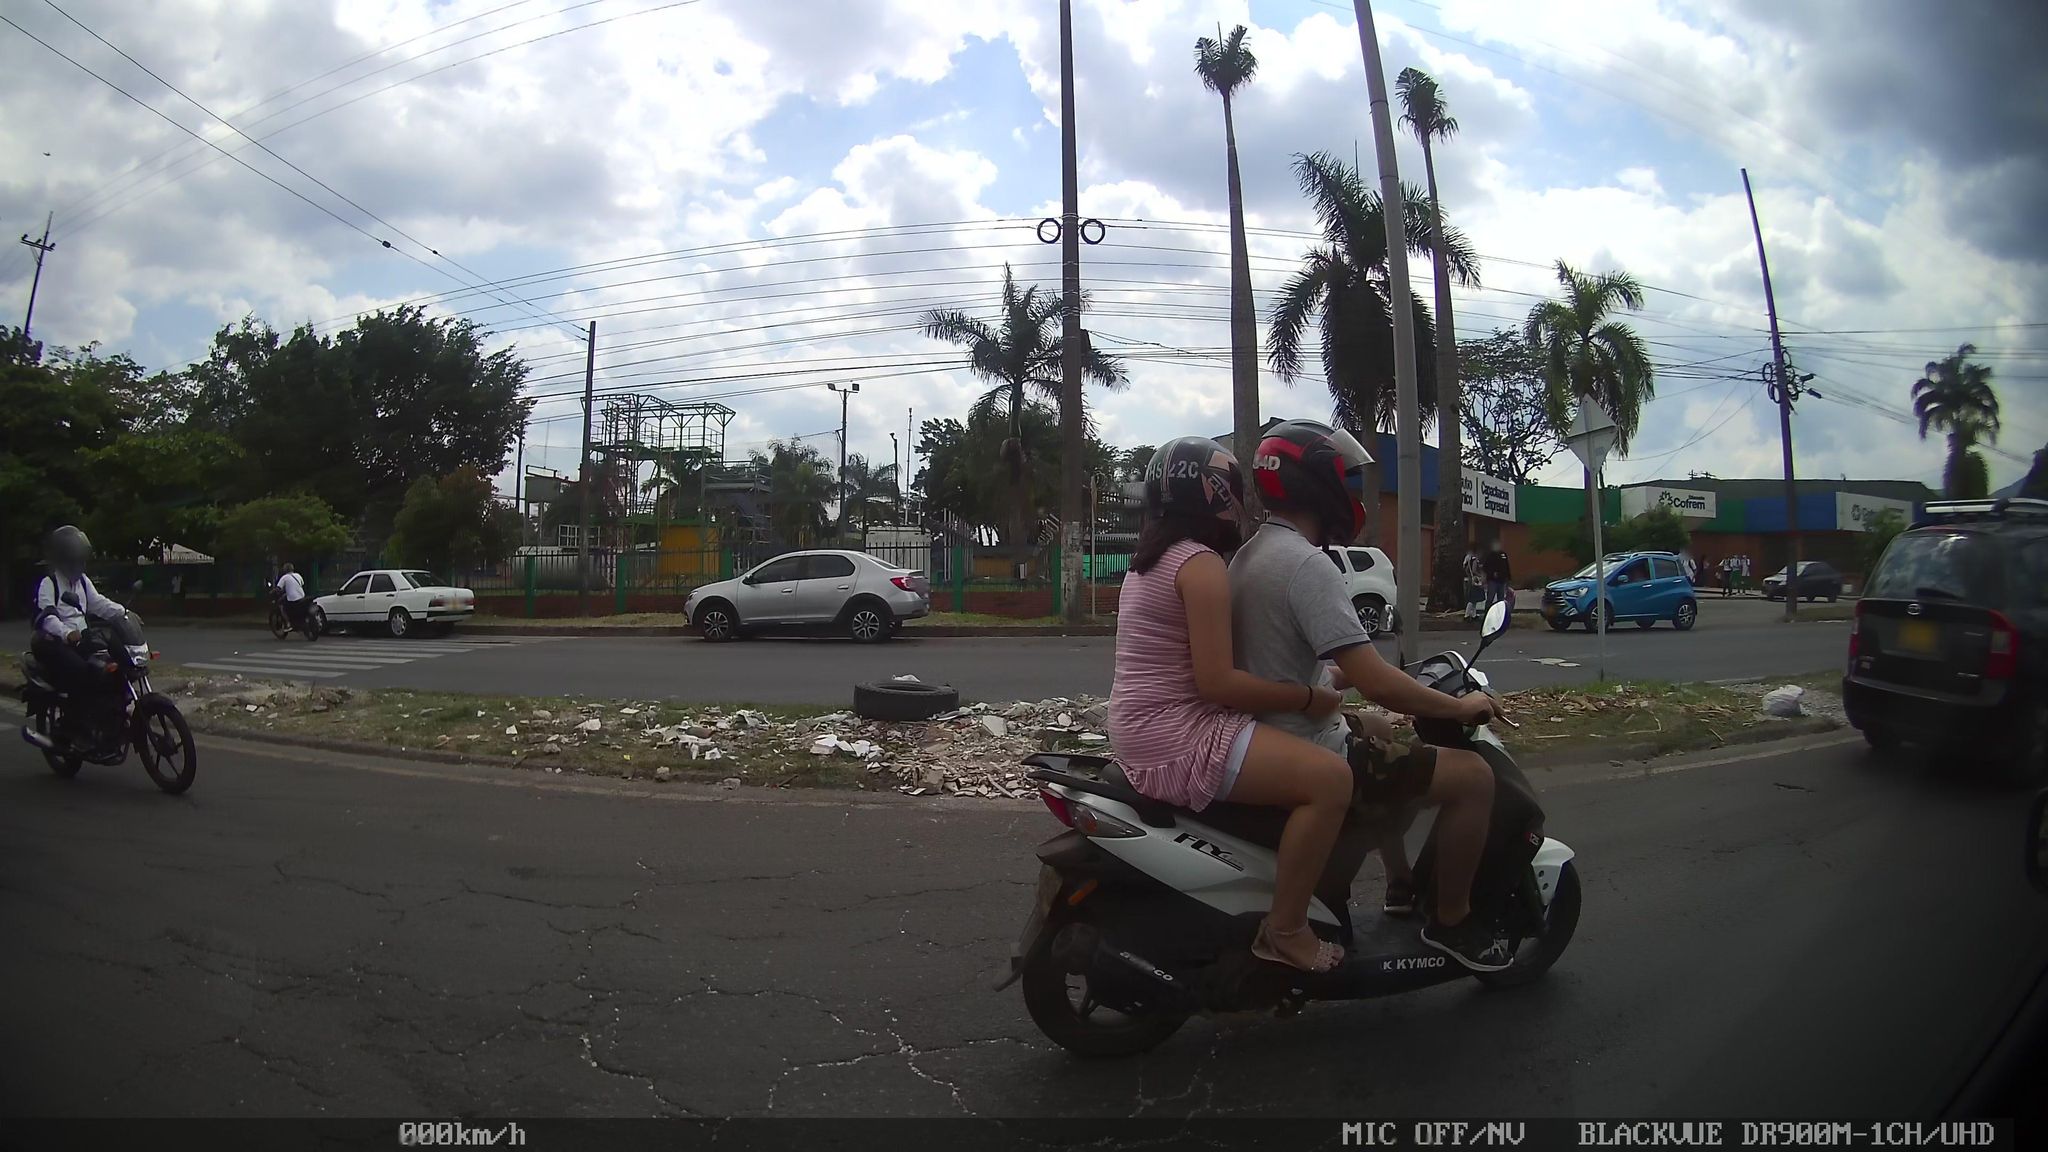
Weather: cloudy
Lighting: day
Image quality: good
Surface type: walking surface
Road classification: secondary
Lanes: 3.0
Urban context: urban centre
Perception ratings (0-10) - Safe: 4.03, Lively: 4.39, Beautiful: 4.39, Boring: 3.84, Depressing: 4.85, Wealthy: 1.13